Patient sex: M
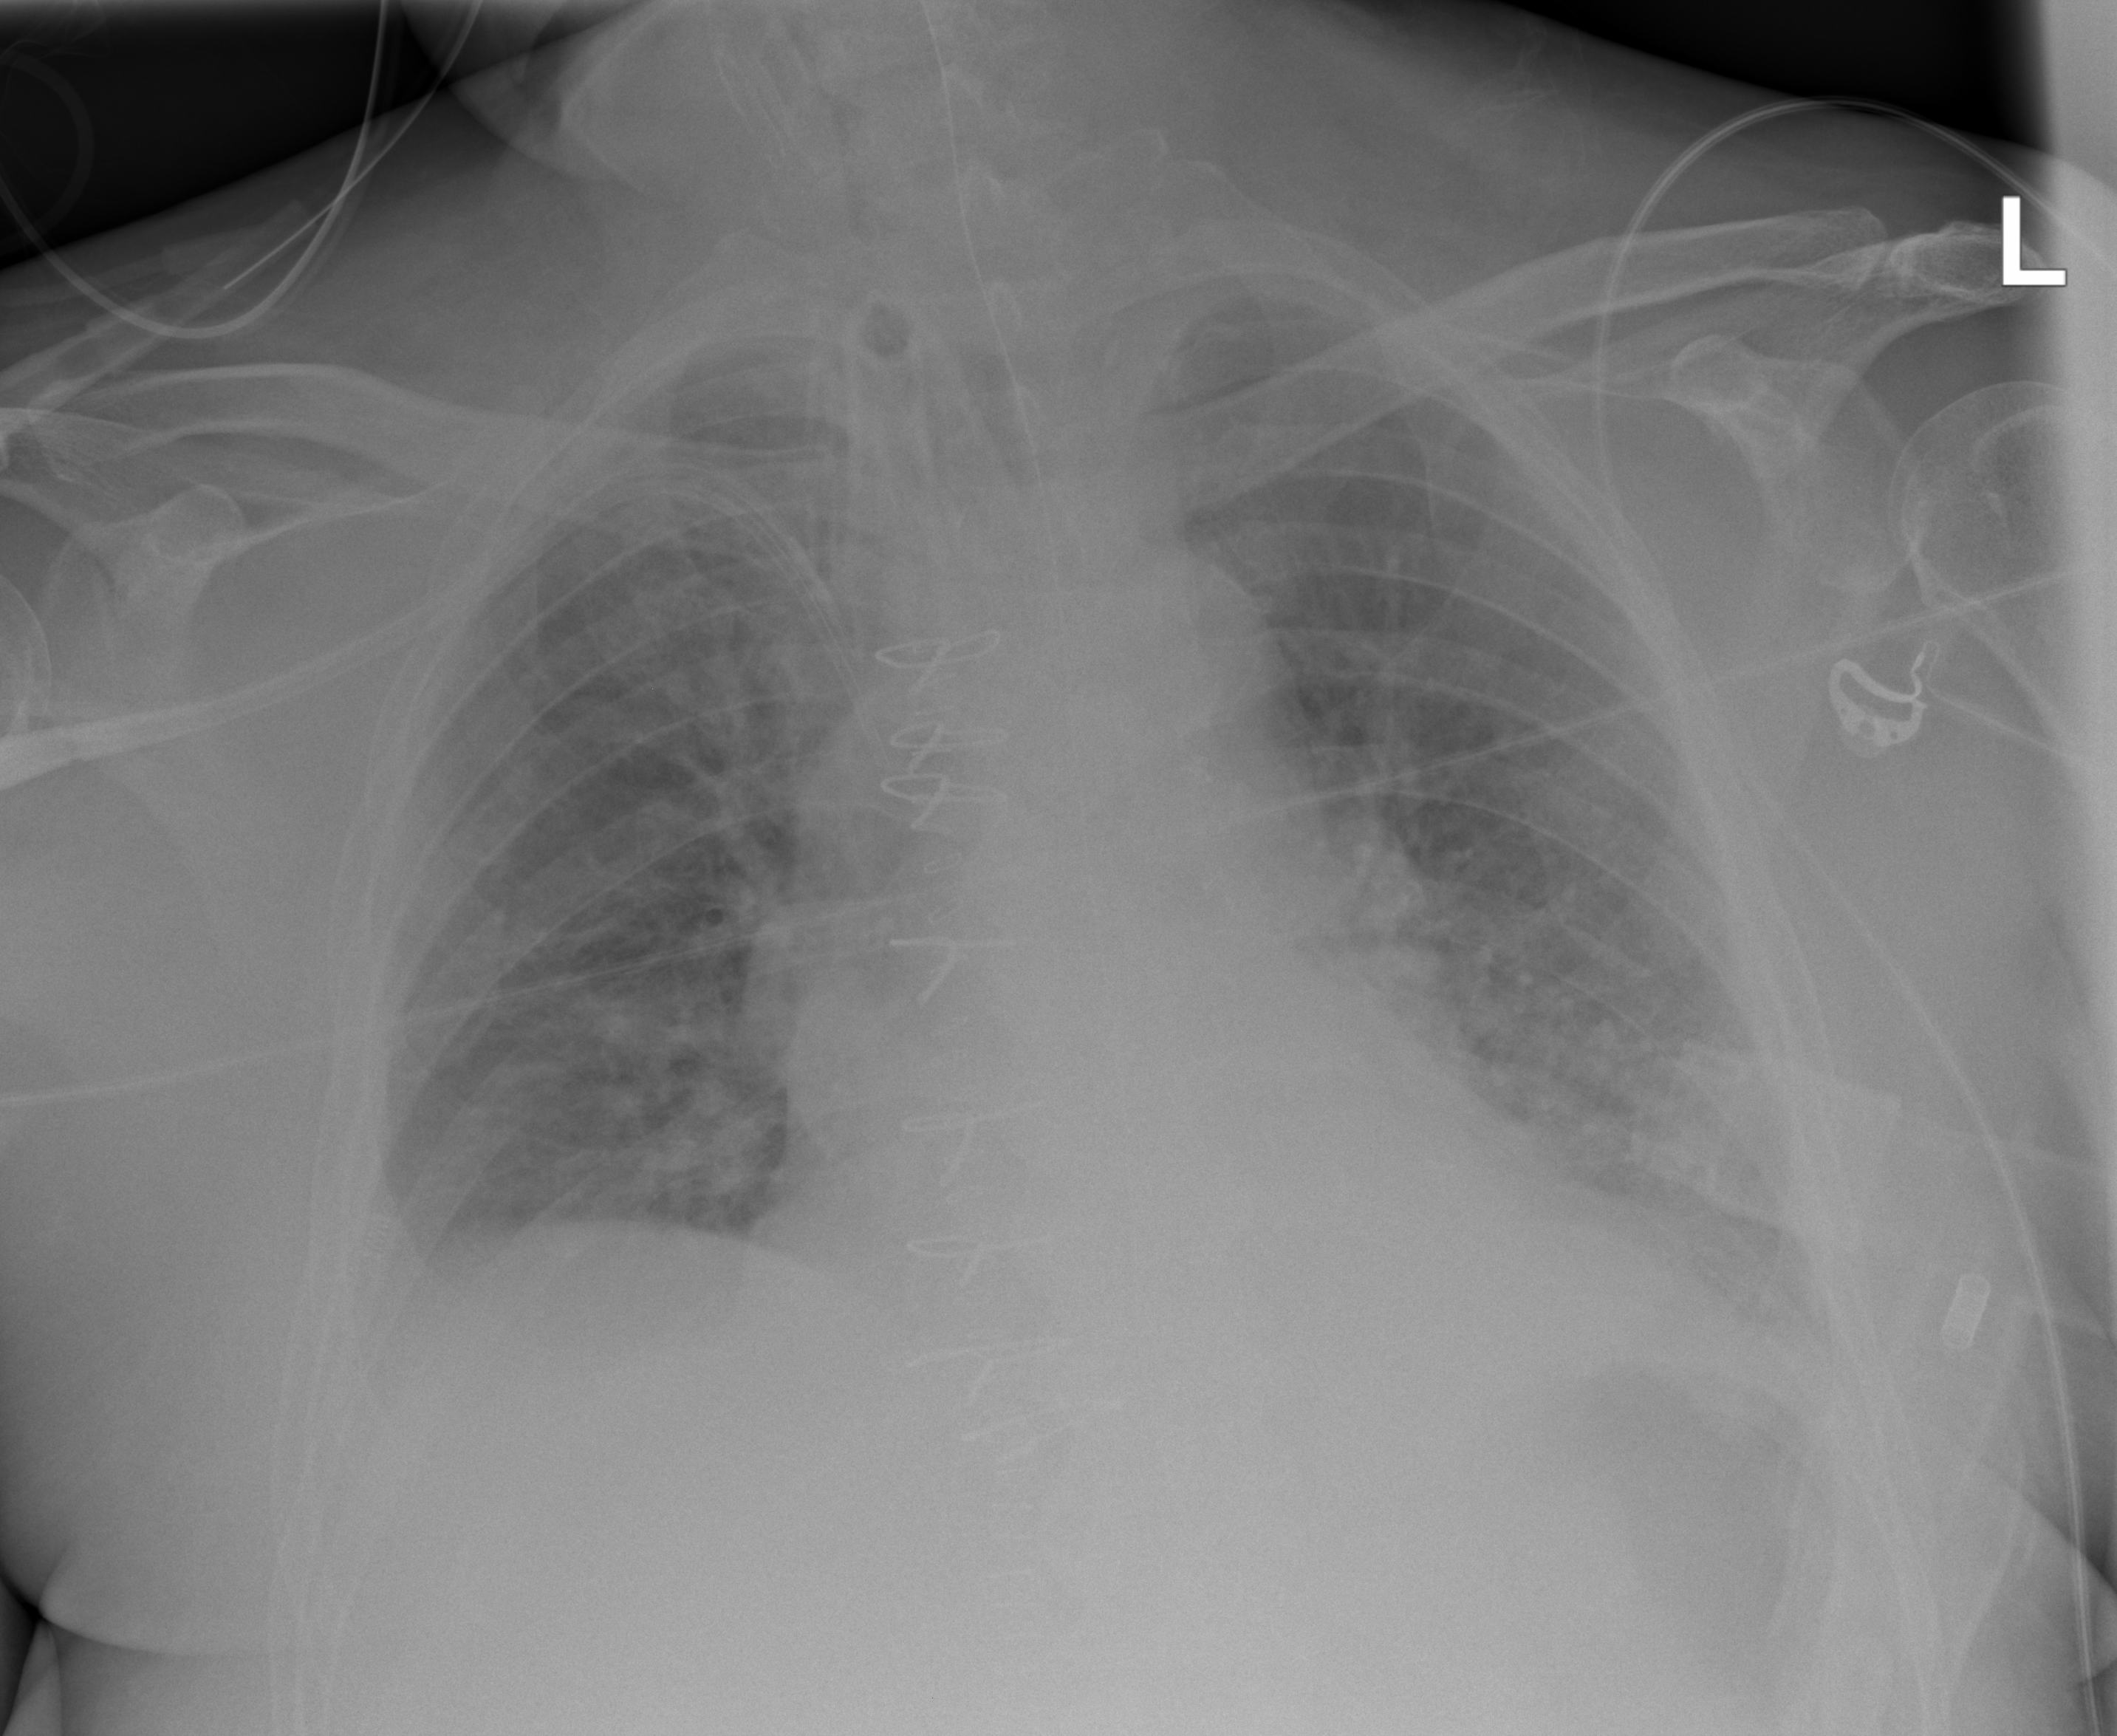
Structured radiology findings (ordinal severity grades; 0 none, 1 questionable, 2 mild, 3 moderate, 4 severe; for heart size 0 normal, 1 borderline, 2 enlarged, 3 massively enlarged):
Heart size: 1
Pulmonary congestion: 2
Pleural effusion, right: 0
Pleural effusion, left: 1
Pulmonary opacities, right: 1
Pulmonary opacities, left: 1
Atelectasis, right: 0
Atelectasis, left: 1